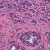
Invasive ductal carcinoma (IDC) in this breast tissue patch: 1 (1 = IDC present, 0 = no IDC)